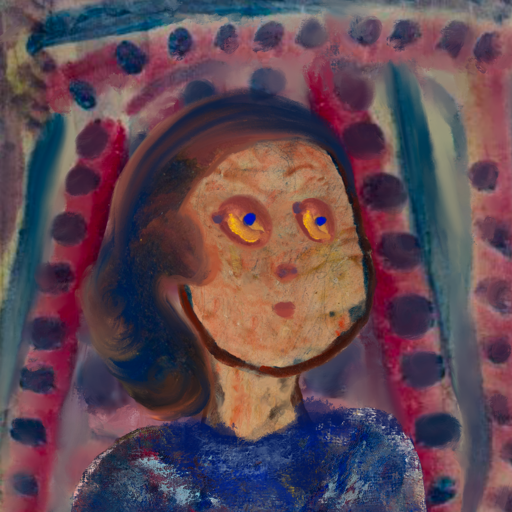
Background: HillGirl, Head And Neck Side: Orphan, Face Side: Mother_And_Son_Son, Bust: Irani, Hair Side: Mother_And_Son_Son, Head Accessory: Blank, Second Necklace: Blank, Necklace: Blank, Baby: Blank